Question: I know what Binary search tree is and I know how they work. But what does it take for it to become a skewed tree? What I mean is, do all nodes have to go on one side? or is there any other combination?
Having a tree in this shape (see below) is the only way to make it a skewed tree? If not, what are other possible skewed trees?
Skewed tree example:

Also, I searched but couldn't find a good solid definition of a skewed tree. Does anyone have a good definition?
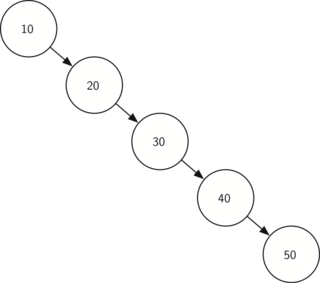
Answer: Figured out a skewed Tree is the worst case of a tree.
'
The number of permutations of 1, 2, ... n = n!
The number of BST Shapes: (1/n+1)(2n!/n!n!)
The number of skewed trees of 1, 2, ....n = 2^(n-1)
'
Here is an example I was shown:
<URL>